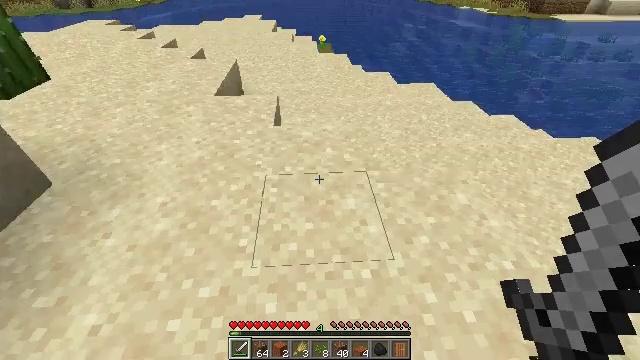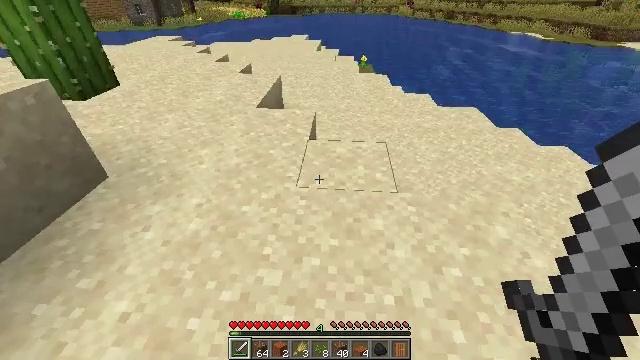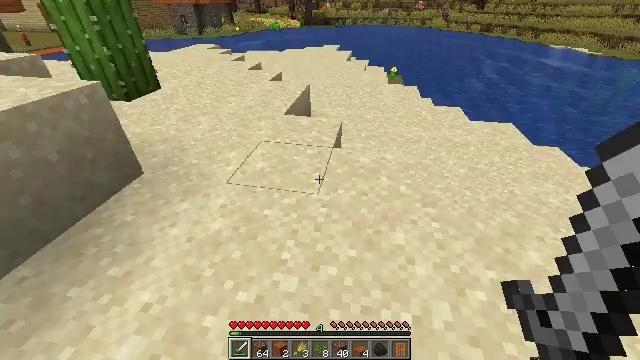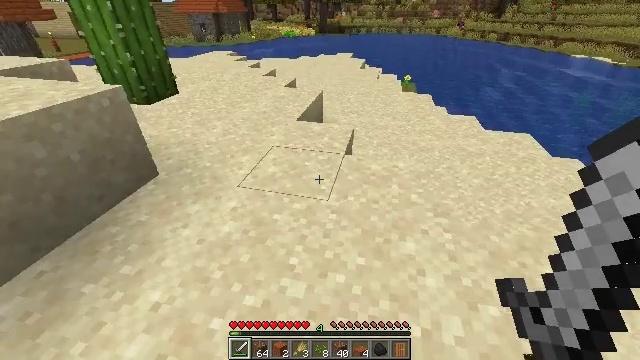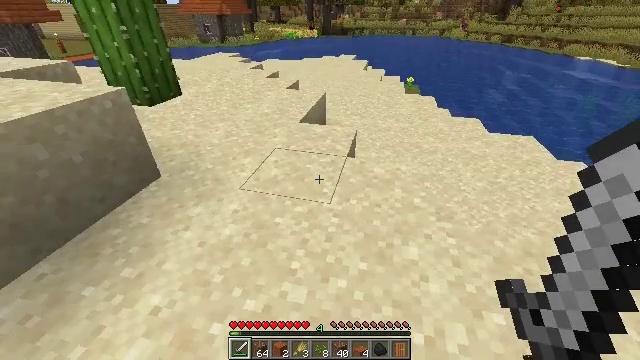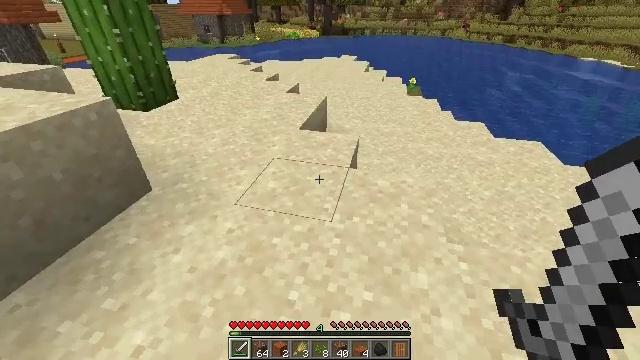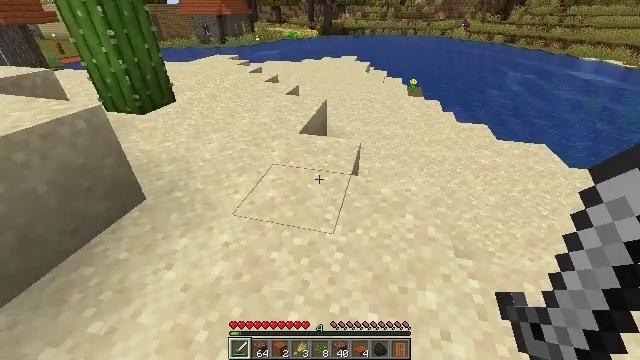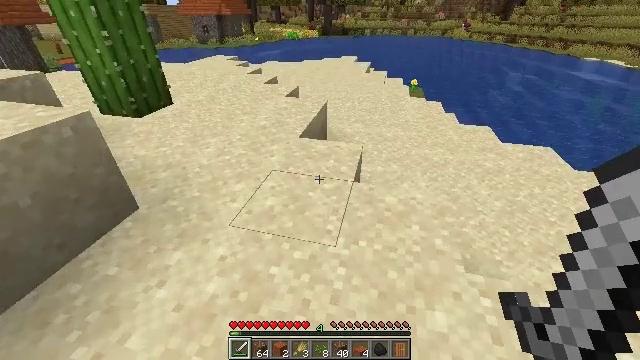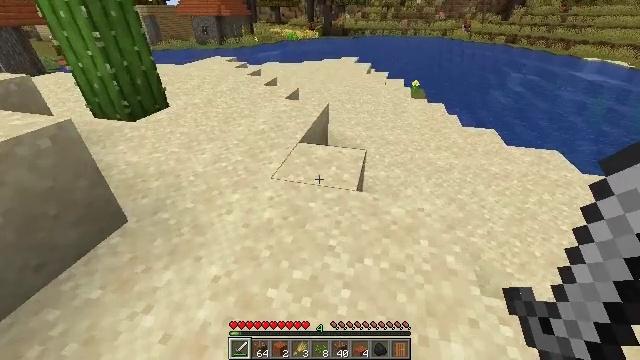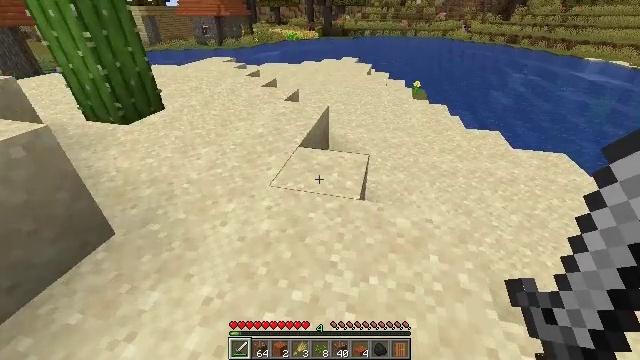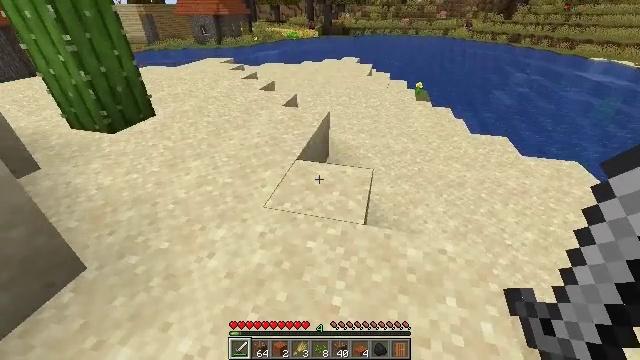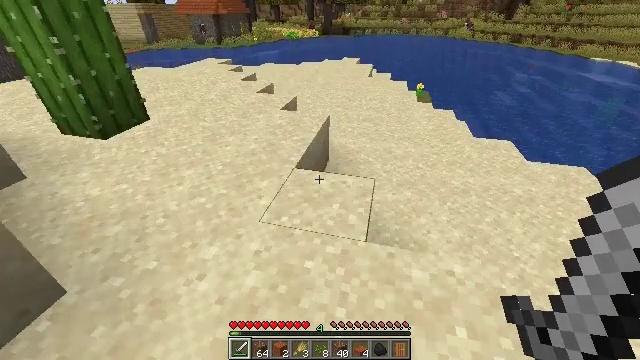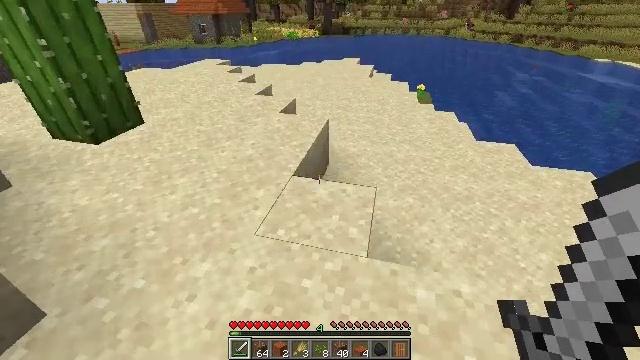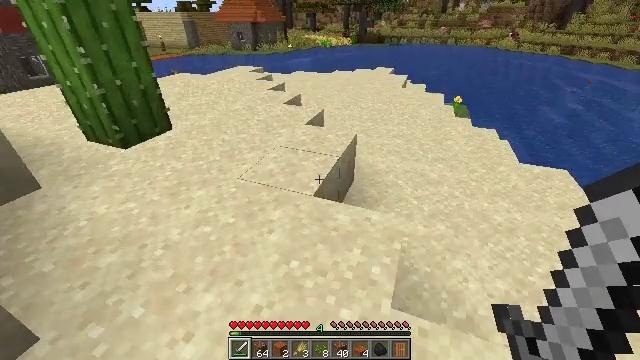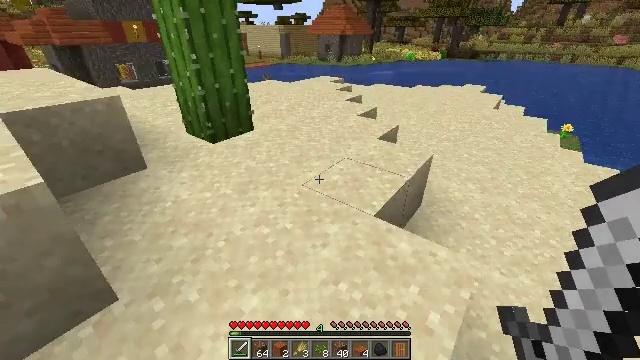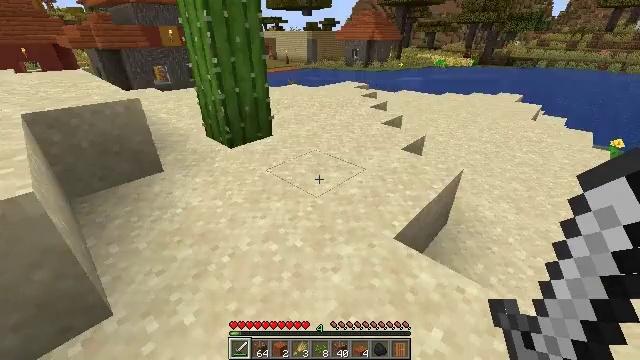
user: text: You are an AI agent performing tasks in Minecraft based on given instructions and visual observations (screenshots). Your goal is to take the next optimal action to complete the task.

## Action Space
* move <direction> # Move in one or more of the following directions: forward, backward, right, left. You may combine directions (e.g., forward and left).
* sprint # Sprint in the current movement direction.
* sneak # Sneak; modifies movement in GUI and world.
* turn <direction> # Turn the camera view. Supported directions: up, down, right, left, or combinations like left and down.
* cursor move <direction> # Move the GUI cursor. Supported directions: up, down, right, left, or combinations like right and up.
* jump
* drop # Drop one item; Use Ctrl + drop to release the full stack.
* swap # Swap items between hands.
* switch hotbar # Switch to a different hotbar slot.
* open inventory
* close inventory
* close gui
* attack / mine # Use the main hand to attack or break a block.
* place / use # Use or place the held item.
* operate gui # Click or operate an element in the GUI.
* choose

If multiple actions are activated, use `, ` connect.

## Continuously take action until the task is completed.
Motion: motion action
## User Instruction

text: Gather sand from the desert.
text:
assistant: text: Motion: turn left and up
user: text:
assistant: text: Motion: turn left and up
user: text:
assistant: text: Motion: turn left and up
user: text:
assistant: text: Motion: move forward
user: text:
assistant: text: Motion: move forward
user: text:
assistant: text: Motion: move forward
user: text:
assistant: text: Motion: move forward
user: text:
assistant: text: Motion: move forward
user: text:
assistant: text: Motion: move forward
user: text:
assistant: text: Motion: move forward
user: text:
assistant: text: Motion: move forward
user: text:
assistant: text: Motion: move forward
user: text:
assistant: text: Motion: move forward, turn left and up
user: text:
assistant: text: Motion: move forward, turn left and up
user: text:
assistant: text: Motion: move forward, turn left
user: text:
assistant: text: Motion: move forward, turn left
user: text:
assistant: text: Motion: move forward, turn left
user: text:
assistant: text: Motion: move forward, turn left
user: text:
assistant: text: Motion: move forward
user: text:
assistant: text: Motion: move forward
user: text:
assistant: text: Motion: move forward
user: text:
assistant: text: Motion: move forward, turn right and up
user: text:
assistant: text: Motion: turn right and up
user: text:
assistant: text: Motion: turn right and down
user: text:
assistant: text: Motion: turn right
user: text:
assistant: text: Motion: turn right
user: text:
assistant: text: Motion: turn right
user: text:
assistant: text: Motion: turn right
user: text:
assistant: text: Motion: turn right and up
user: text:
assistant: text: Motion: turn right and up